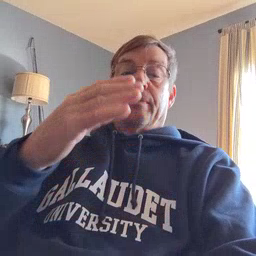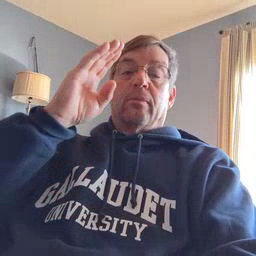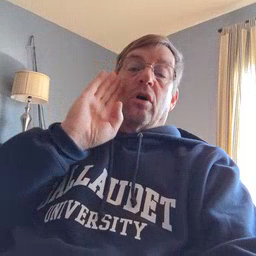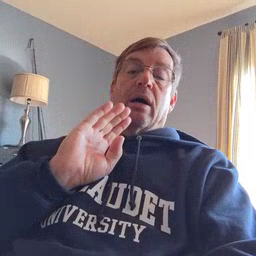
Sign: brown